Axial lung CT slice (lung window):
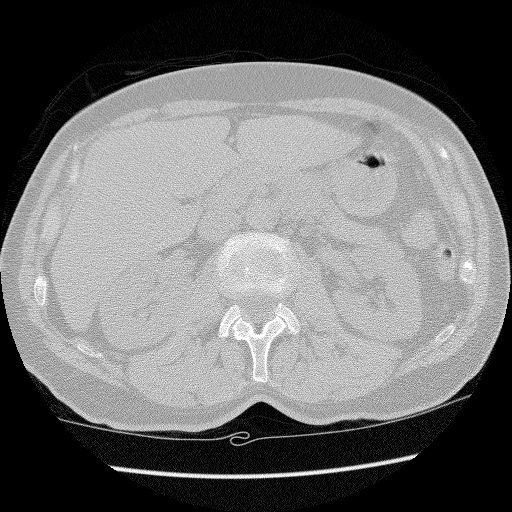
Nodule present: no